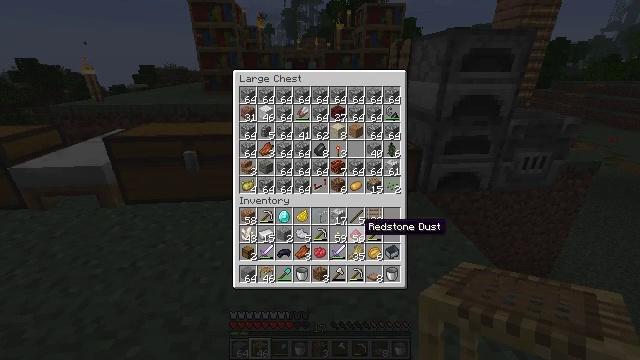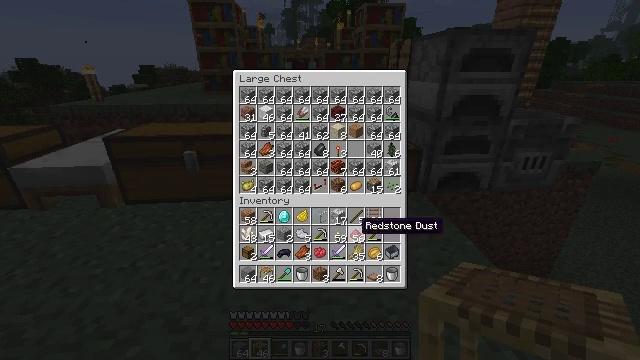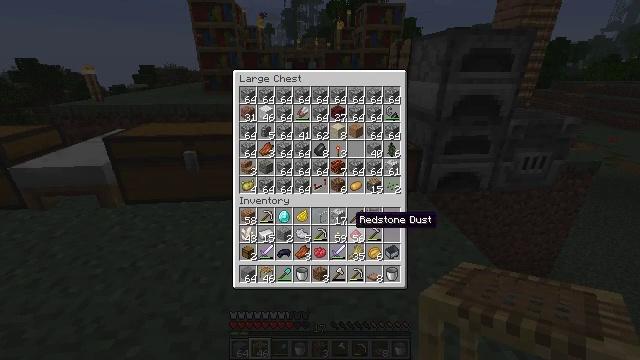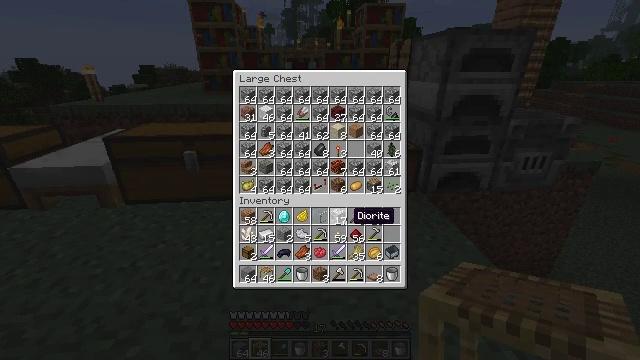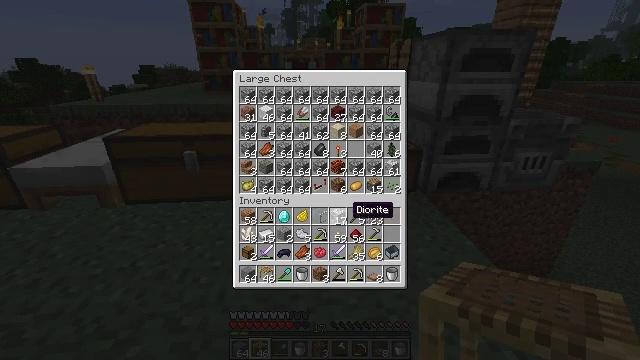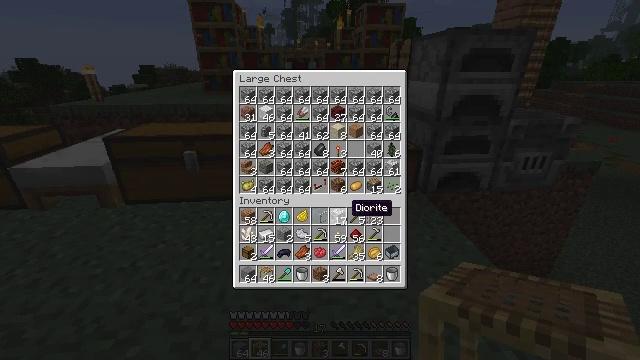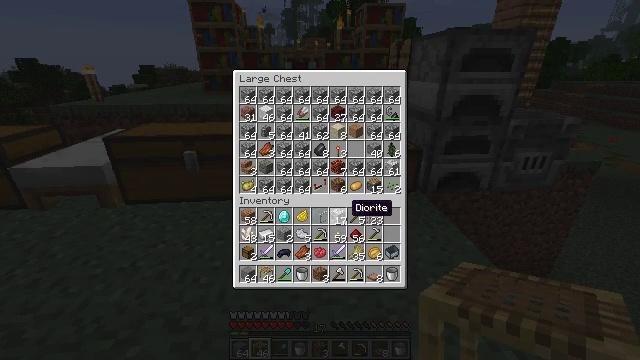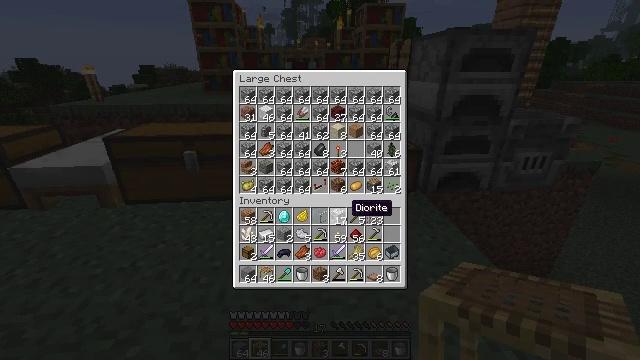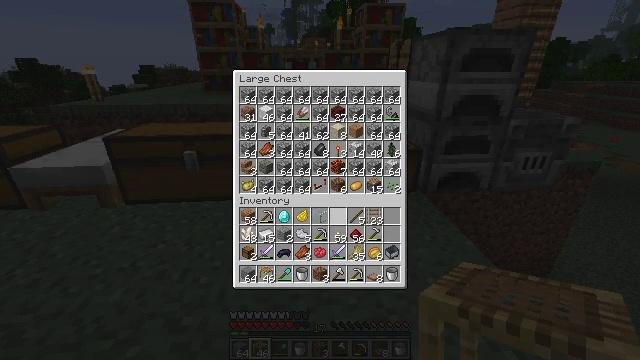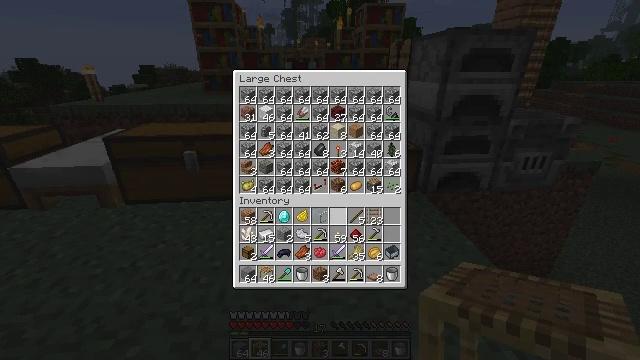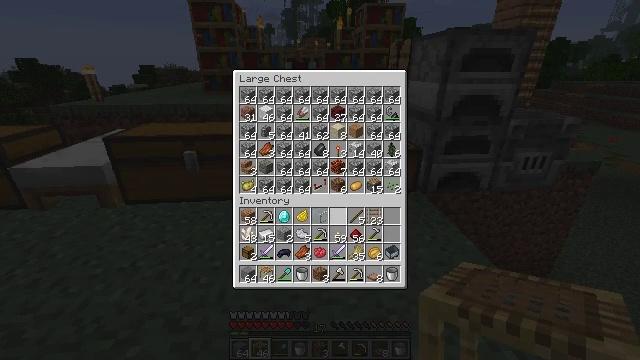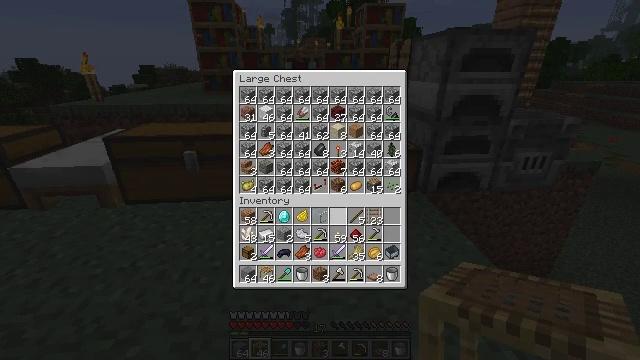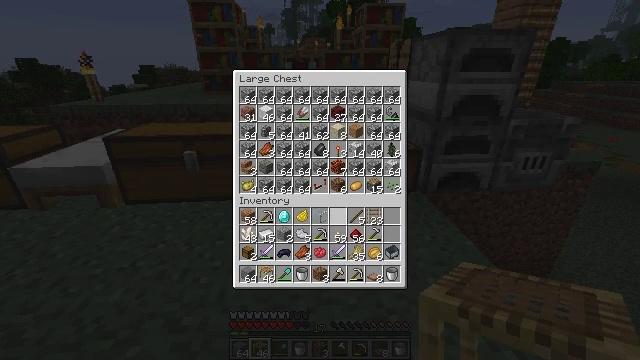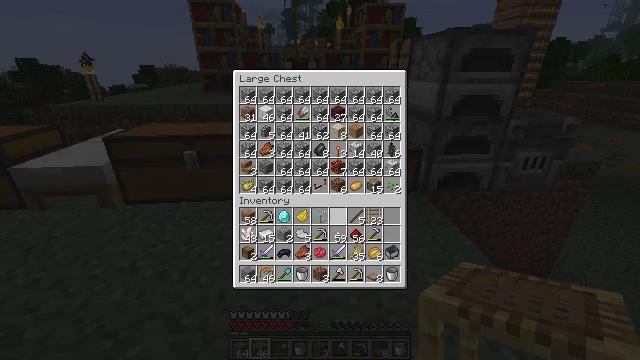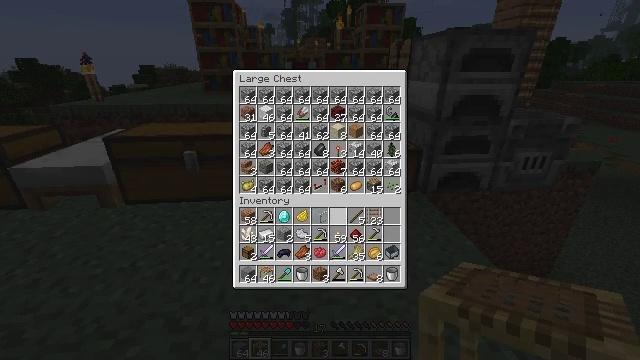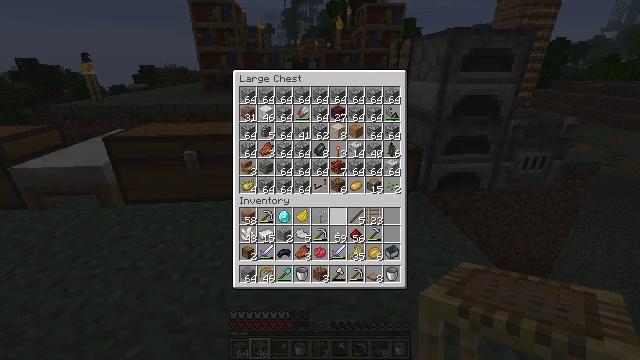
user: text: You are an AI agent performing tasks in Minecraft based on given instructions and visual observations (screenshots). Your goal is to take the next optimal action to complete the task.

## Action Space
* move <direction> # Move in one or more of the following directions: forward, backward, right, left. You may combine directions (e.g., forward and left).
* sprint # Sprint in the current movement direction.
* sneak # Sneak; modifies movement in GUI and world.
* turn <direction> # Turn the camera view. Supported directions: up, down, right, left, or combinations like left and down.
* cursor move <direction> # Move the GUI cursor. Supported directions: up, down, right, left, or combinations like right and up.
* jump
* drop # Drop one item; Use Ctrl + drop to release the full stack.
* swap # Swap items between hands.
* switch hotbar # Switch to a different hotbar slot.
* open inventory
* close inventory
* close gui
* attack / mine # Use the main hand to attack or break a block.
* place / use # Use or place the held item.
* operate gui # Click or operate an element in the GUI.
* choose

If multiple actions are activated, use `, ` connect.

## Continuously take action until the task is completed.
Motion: motion action
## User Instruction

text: Craft iron bars.
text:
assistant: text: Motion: sneak
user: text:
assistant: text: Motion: sneak
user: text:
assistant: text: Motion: sneak
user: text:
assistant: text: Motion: sneak
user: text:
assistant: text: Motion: sneak
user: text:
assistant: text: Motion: sneak
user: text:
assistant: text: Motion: sneak
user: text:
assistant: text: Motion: sneak, operate gui
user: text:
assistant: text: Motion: sneak, operate gui
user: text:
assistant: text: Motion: sneak
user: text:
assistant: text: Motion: sneak
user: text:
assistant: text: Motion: sneak
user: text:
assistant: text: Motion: sneak
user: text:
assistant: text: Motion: sneak
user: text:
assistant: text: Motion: sneak
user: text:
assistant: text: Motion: sneak
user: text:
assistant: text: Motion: sneak
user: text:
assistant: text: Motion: sneak, cursor move left
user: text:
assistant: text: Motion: sneak, cursor move left
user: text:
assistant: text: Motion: sneak
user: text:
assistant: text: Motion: sneak, cursor move left
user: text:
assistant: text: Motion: sneak
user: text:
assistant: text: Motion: sneak
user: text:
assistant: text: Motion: sneak, cursor move left
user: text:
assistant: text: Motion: sneak
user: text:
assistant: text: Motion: sneak
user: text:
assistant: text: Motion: sneak
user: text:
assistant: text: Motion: sneak
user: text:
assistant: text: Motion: sneak, operate gui
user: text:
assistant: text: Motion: sneak, operate gui